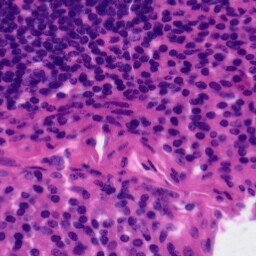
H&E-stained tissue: Tonsil